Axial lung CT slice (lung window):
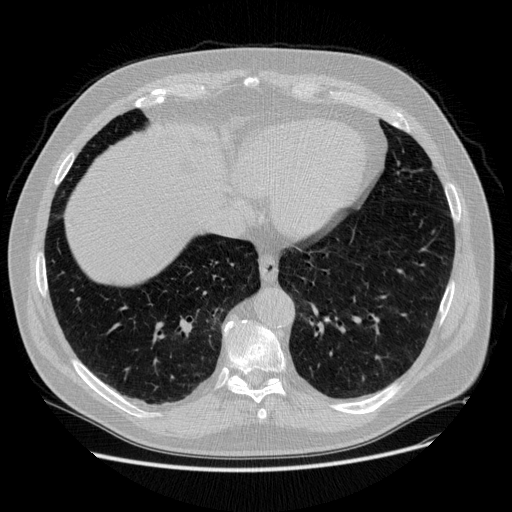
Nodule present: no